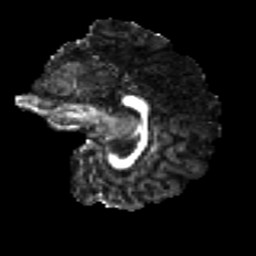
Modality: FA
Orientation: sagittal
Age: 21
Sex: female
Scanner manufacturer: ge
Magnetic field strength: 3 T
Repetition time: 7.8 s
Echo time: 0.0606 s